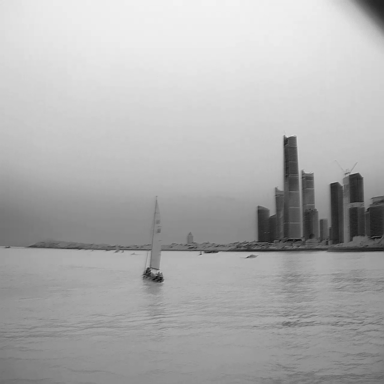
There are two bulk_carriers in the infrared image.